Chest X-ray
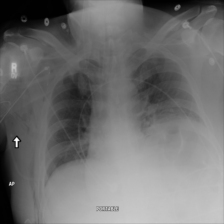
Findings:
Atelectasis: positive
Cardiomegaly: negative
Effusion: negative
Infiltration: negative
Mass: negative
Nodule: negative
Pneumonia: negative
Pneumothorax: negative
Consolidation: negative
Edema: negative
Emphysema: negative
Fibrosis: negative
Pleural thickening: negative
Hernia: negative